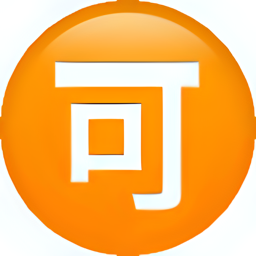
Name: circled ideograph accept
Emoji: 🉑
Group: Symbols
Sub-group: alphanum